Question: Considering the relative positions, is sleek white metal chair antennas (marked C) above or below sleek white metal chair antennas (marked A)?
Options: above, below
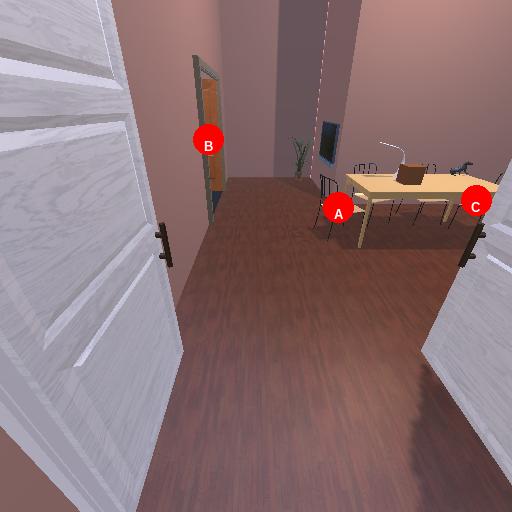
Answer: above